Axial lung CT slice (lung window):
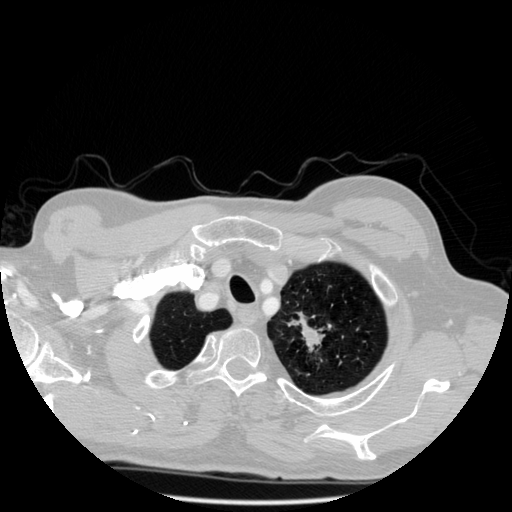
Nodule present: yes
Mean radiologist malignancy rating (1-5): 4.667